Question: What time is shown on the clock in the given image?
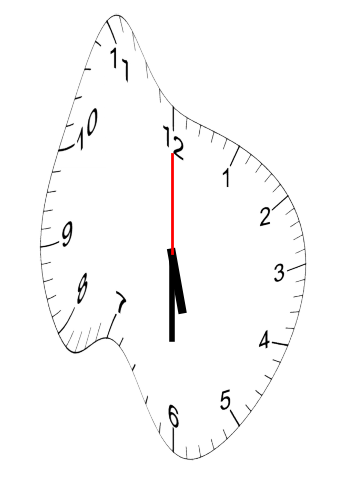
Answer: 05:30:00